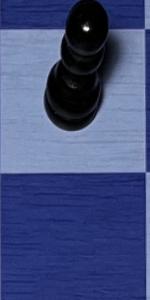
Label: Empty